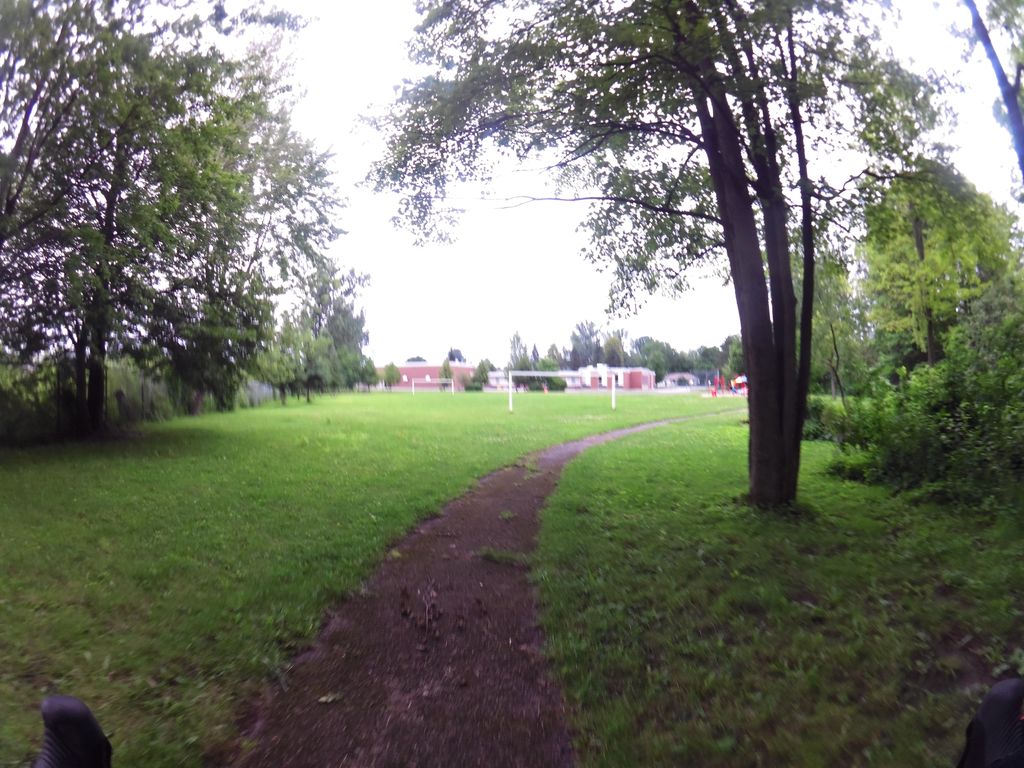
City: ottawa-gatineau